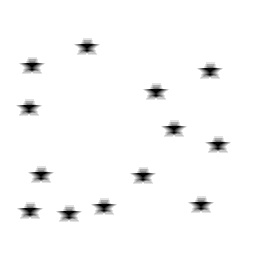
Squares: 0
Triangles: 0
Stars: 13
Total shapes: 13